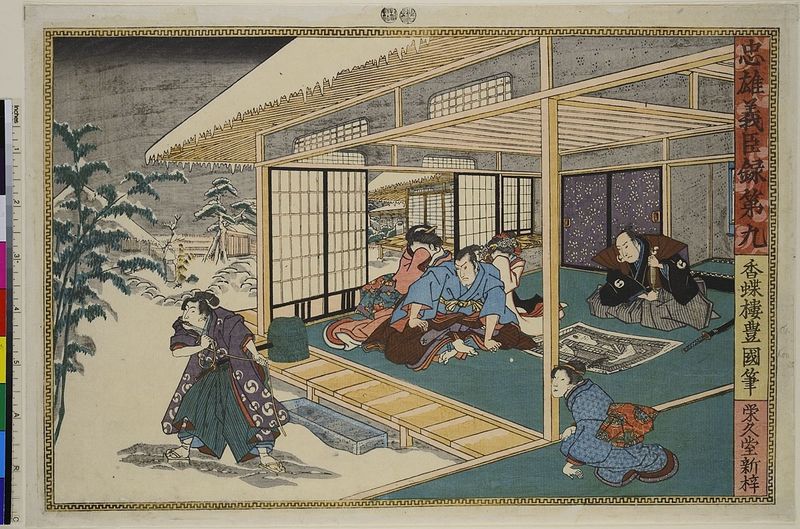
Titel: Neunter Akt, aus der Serie: Das Schatzhaus der 47 treuen Vasallen
Künstler: Utagawa Kunisada
Standort: Hamburg
Institution: Museum für Kunst und Gewerbe Hamburg
Schlagwörter: blau, himmel, mann, bäume, frauen, gelb, landschaft, menschen, fenster, grau, männer, orange, schwarz, weiss, haus, rot, schnee, tiere, häuser, theater, holzschnitt, japan, violett, winter, treppe, druckgraphik, druckgrafik, ereignis, zeit, schauspieler, farbholzschnitt, verschneit, situation, ereignisbild, teehaus, eiszapfen, kabuki, edo, reproduktionen, druckerzeugnisse, trepoe, theateraufführung, ukiyo, aijapan